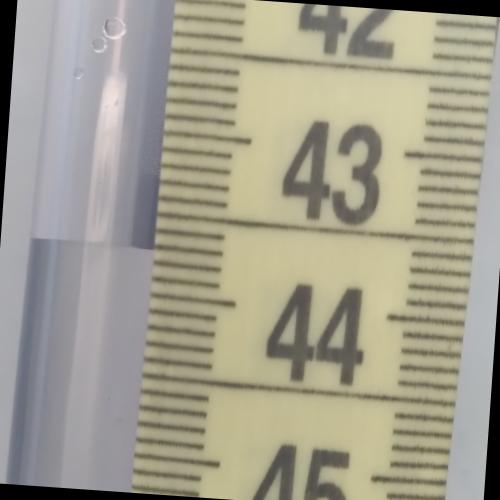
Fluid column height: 43.7 cm